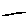
Label: line